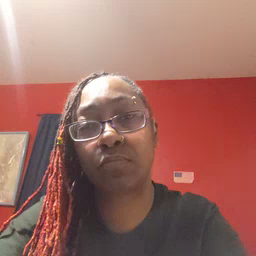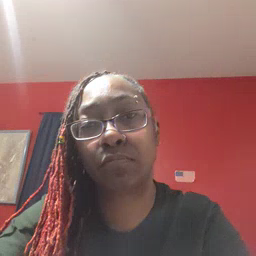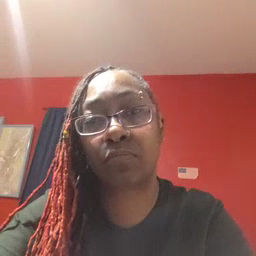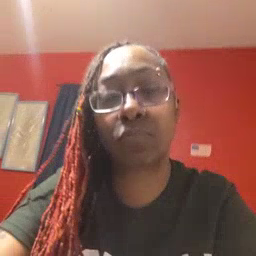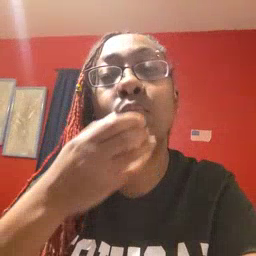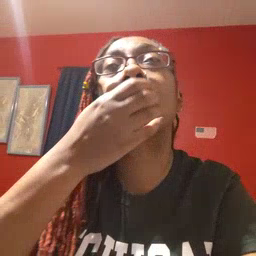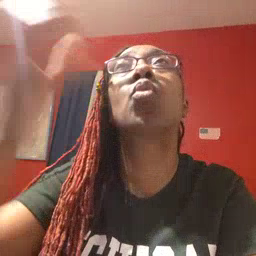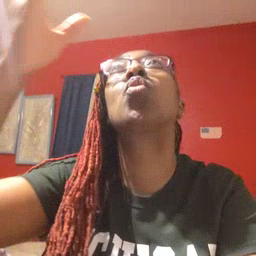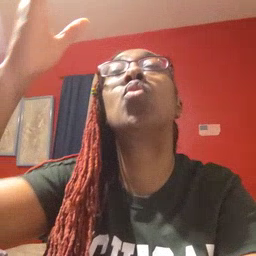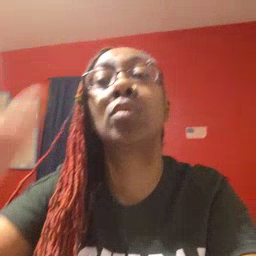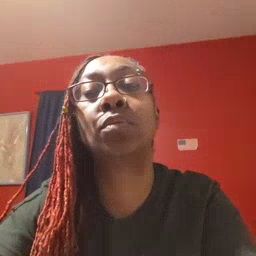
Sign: balloon